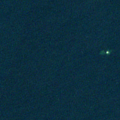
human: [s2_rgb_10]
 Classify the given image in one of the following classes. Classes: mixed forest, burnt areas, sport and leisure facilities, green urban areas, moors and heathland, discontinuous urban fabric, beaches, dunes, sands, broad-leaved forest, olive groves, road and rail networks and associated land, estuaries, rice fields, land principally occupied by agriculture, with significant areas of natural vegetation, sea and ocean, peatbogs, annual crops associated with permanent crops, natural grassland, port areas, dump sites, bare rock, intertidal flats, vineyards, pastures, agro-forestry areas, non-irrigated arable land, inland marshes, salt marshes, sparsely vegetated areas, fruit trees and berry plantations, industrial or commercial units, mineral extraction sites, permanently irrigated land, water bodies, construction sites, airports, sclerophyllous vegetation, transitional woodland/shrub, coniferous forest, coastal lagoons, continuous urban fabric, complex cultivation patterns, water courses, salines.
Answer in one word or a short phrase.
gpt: sea and ocean